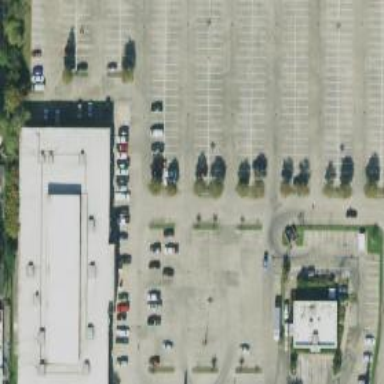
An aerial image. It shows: Parking space.